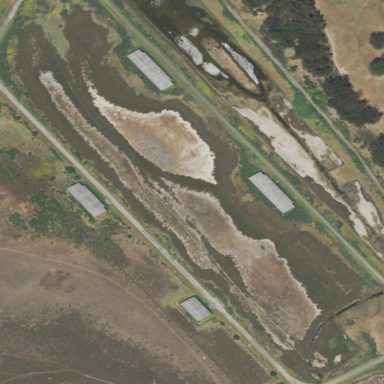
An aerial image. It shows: Tidal saltmarsh wetland.